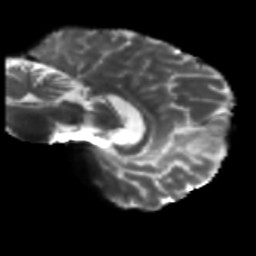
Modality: T2w
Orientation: sagittal
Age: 42
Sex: male
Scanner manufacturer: siemens
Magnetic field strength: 3 T
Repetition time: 5.47 s
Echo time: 0.0854 s